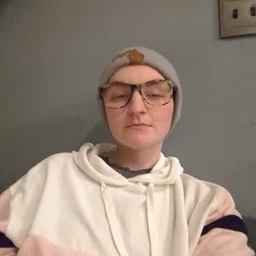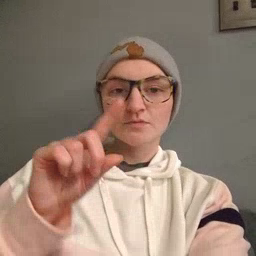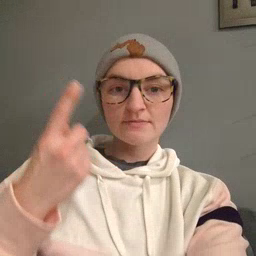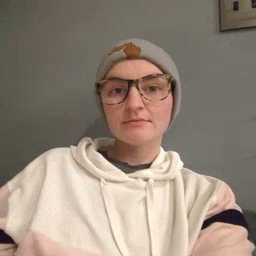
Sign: first